Question: Firstly, I am newbie to SQL (T-SQL), I would appreciate guidance with this.
I have 3 tables with values created as below.
'''
CREATE Table StudentProject
(ID int identity (1,1) PRIMARY KEY,
ProjectName Varchar (30),
DueDate Date)
CREATE Table StudentName
(ID int identity (1,1) PRIMARY KEY,
StudentName Varchar (30))
CREATE Table StudentWork
(ID int identity (1,1) PRIMARY KEY,
ProjectID int,
StudentID int)
Insert Into StudentProject values
('Omega','1/2/2005'),('KingOmega','1/3/2000'),('Beast','1/6/2007'),
('DeltaMovie','3/7/2008')
Insert into StudentName values
('Roger'),('John'),('James'),('Juliet'),('William')
Insert into StudentWork values
(1,1),(1,2),(2,2),(2,3),(3,3),(3,4),(1,3)
'''
The goal is to produce the below outcome but seems that i cant or i'm sure i'm doing something wrong.

Please help.
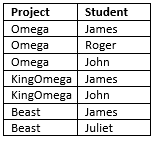
Answer: You need to use inner join and in order to match the records related to each others:
'''
Select p.ProjectName, s.StudentName from StudentName s
Inner join Studentwork sw on sw.studentid = s.Id
inner join StudentProject p on p.ID= sw.ProjectId
Order by P.ProjectName desc
'''